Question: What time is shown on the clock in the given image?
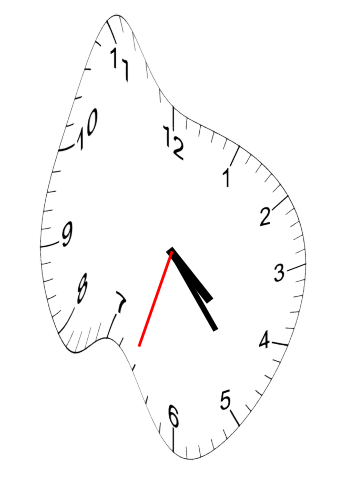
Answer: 04:23:33